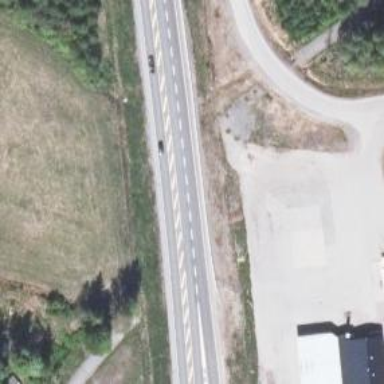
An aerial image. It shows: Asphalt road designated as trunk highway.